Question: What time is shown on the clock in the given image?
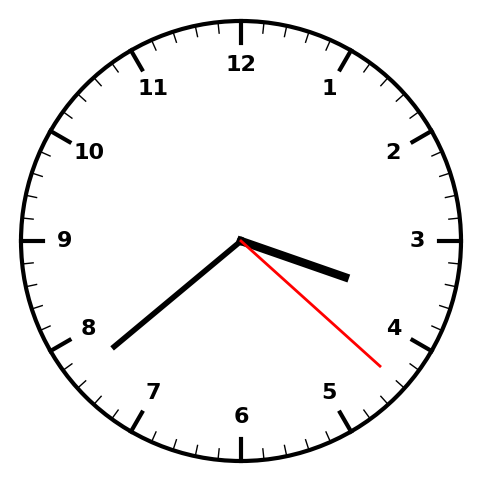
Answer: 03:38:22